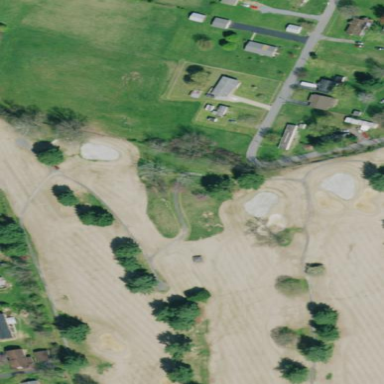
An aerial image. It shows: Golf rough area.